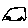
Label: car